Interaction volume radius: 10 \u00c5
Interaction volume height: 15 \u00c5
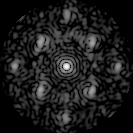
Disorder parameter: 0.4988